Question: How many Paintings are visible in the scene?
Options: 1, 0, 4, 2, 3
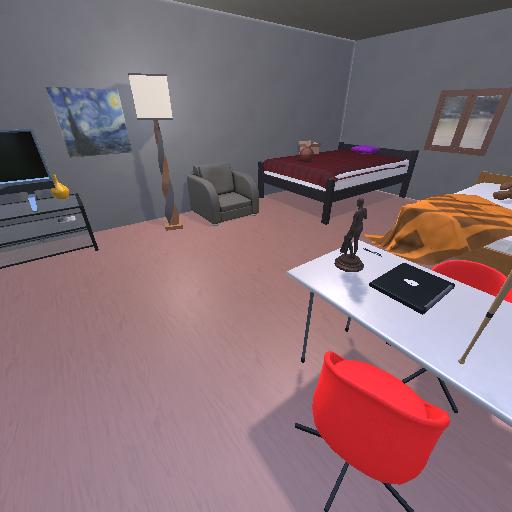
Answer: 1